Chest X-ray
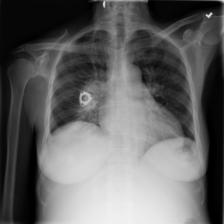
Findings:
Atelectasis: negative
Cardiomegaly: negative
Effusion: negative
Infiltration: negative
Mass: negative
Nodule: negative
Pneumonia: negative
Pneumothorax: negative
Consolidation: negative
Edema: negative
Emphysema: negative
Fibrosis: negative
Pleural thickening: negative
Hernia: negative